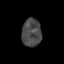
Tissue: prostate
Cell type: T cells
Senescence score: 0.3181
Nuclear area (px): 537
Mean DAPI intensity: 72.581